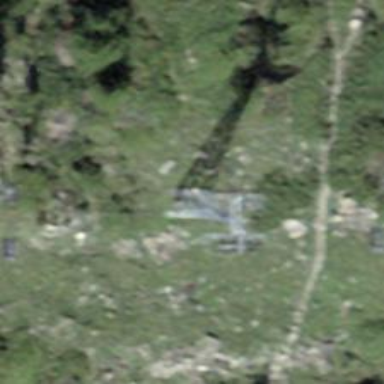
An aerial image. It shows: Pylon used for aerialway.